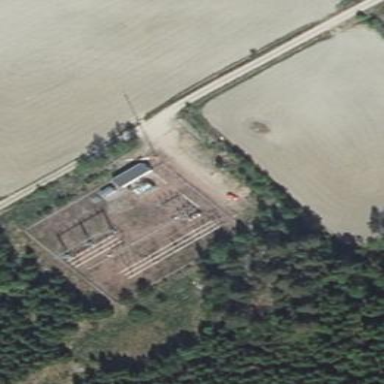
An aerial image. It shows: Distribution level power substation enclosed by fence.